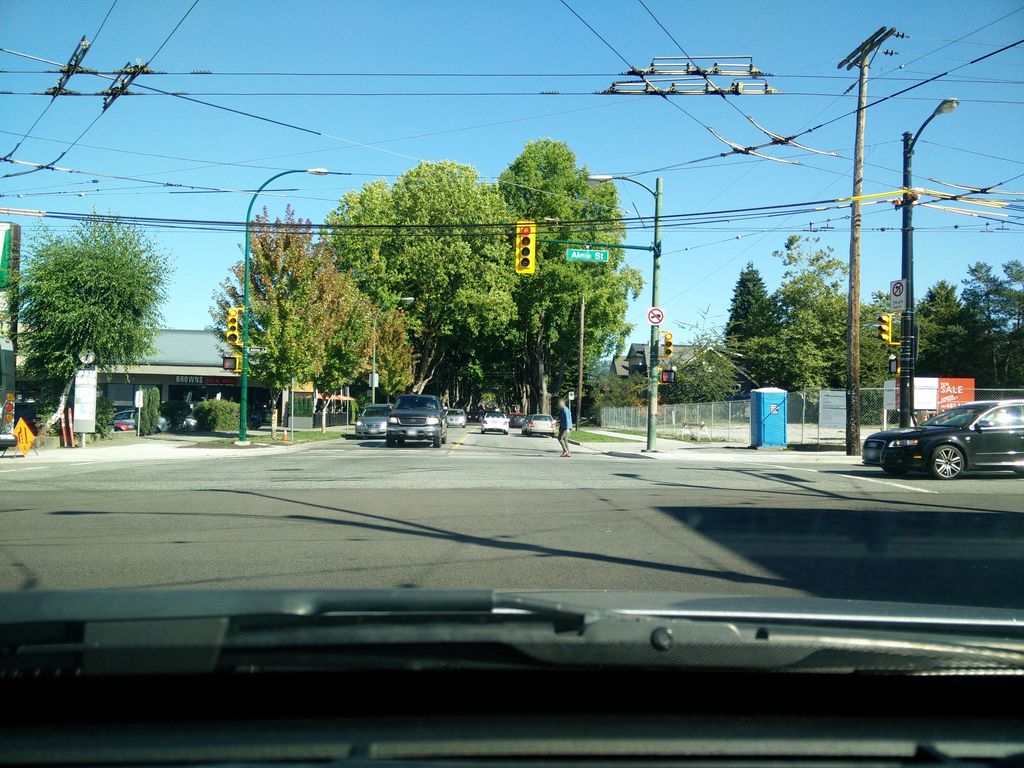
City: vancouver